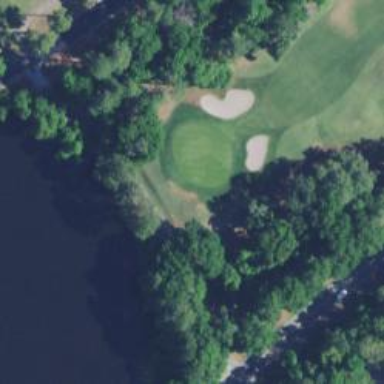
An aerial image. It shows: View of golf hole.